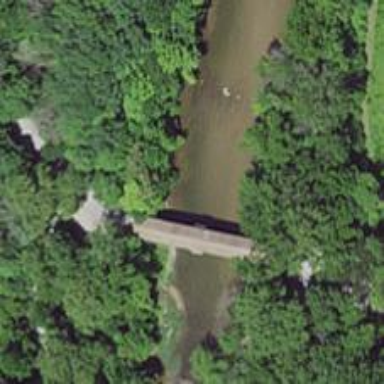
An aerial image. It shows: Covered bridge on residential road.